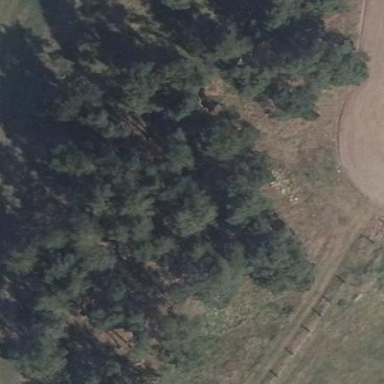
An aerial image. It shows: Deciduous broadleaved woodland.